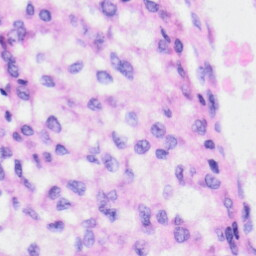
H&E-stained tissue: Liver